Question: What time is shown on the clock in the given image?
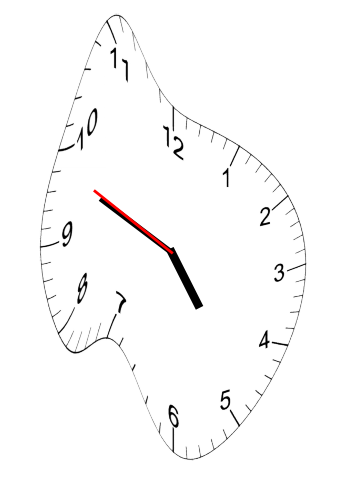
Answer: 04:48:49